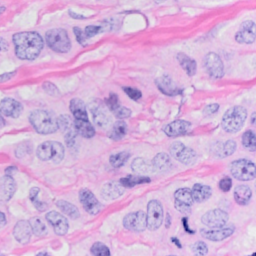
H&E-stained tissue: Breast